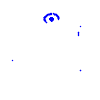
Particle: kaon